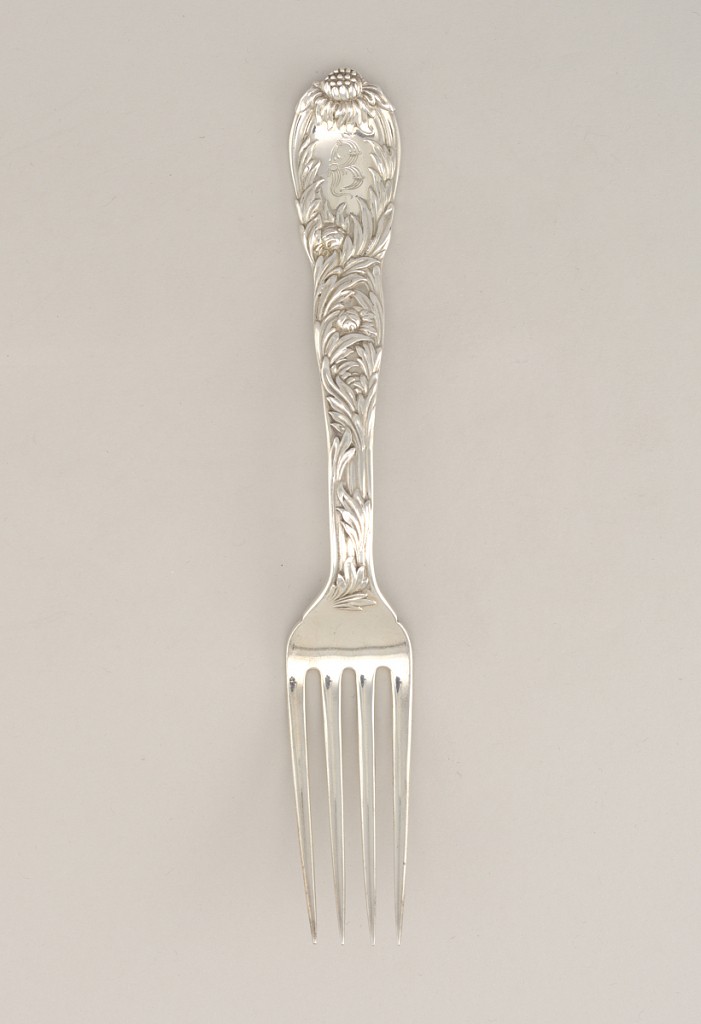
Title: Chrysanthemum Pattern Luncheon Fork
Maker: Charles T. Grosjean, American, d. 1888
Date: ca. 1880
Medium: silver
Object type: fork
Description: Four elongated tapering tines. Notched edge on the root, tapered neck, widening to silver handle of curving, ungulating shape, covered in a relief pattern of overlapping foliate scrolls and chrysanthemum buds, with engraved "B" in the central reserve in terminal. Rounded terminal, topped with chrysanthemum flower. Reverse side densley decorated with overlapping foliate scrolls and chrysanthemum buds.